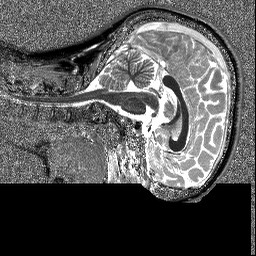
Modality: T1map
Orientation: sagittal
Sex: female